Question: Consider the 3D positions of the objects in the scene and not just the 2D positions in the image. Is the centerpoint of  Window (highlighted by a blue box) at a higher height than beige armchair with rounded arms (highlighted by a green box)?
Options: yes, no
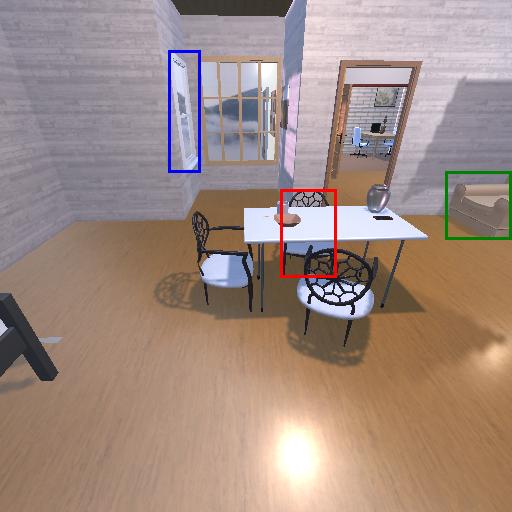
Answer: yes